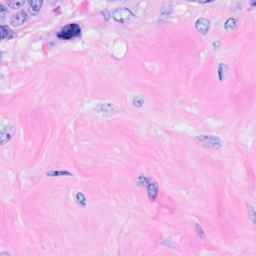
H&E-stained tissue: Breast